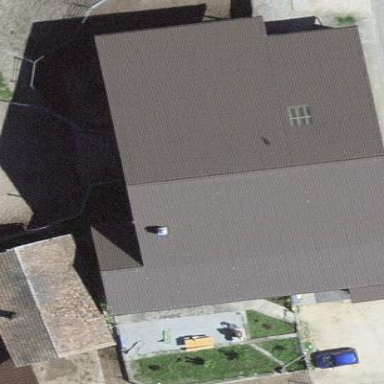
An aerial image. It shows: Farm building.